Question: I have tried the following code with python
'''
df1= df.groupby(['FCR','PRIORITY']) ['FCR'].count()
df1.plot(kind='bar' , figsize = (15,7) )
'''
but I'm not getting the desired output, as per the image below

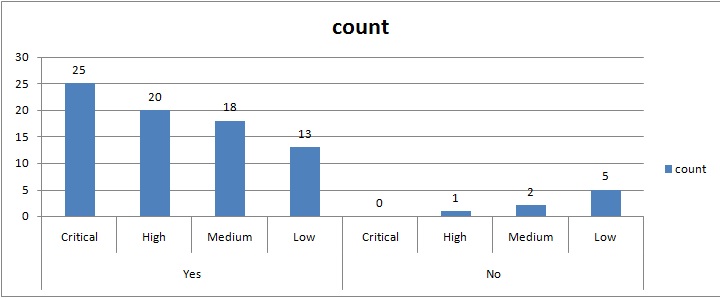
Answer: use 'plt.xlabel("...", weight = '..', size = '...')'
<URL>